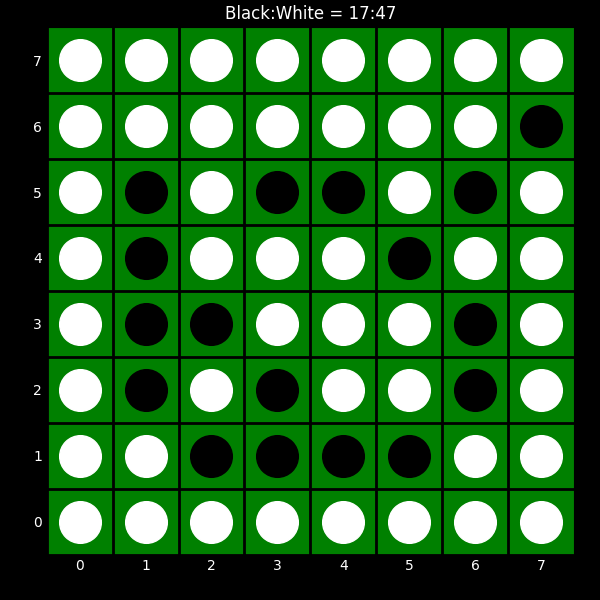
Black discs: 17
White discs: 47